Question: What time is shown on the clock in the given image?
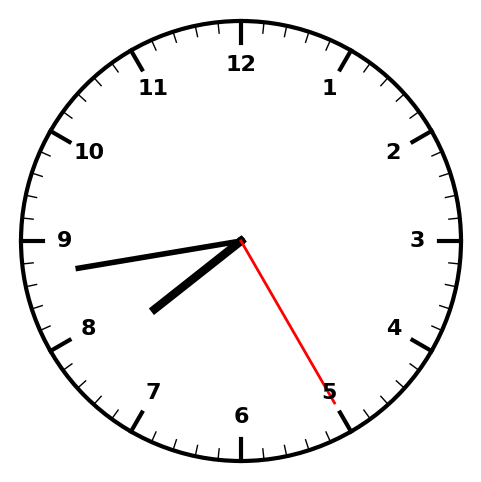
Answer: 07:43:25